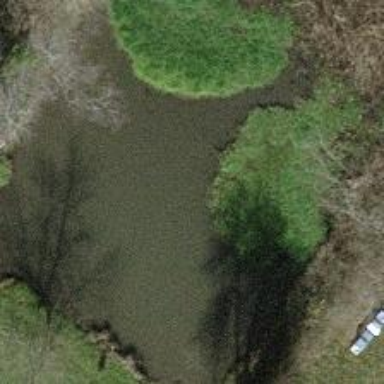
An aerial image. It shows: Pond with natural water.